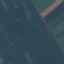
Land use / land cover class: AnnualCrop